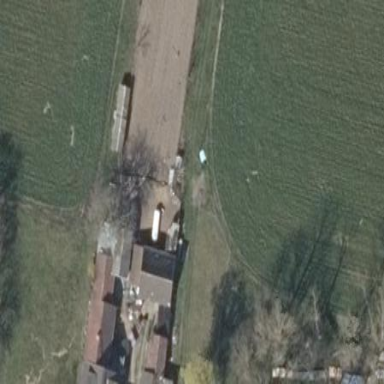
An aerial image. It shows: Farmyard area.